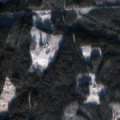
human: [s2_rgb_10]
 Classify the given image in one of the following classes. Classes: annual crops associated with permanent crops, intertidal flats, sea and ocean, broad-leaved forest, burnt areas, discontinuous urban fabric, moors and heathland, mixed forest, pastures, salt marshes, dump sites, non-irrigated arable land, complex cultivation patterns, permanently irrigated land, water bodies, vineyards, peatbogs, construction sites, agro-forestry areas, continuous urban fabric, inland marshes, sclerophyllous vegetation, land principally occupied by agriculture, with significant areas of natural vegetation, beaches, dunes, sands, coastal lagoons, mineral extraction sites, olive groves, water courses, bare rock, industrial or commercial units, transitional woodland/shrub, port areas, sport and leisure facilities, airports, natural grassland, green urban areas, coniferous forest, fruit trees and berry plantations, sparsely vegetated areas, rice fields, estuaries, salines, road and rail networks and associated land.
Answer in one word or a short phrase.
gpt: coniferous forest, mixed forest, transitional woodland/shrub